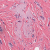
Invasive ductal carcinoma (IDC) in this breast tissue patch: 1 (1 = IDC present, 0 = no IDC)